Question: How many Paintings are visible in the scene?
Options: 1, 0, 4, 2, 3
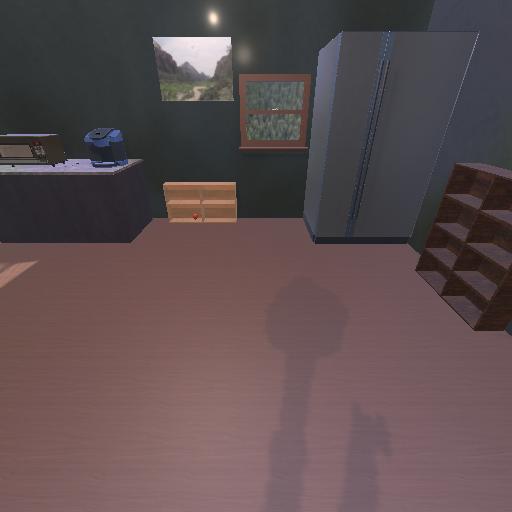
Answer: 1